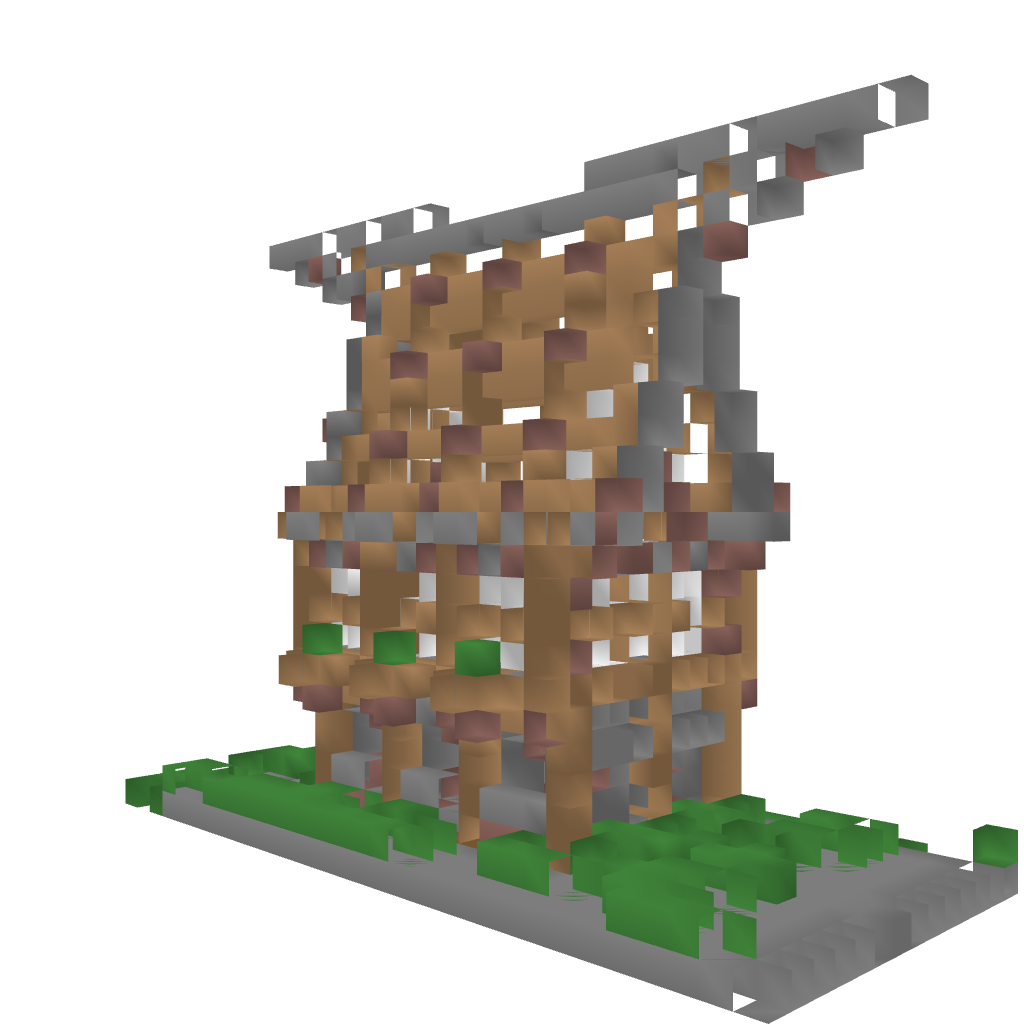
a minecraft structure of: Nordic Medieval house bad low quality